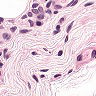
Metastatic tissue present: yes